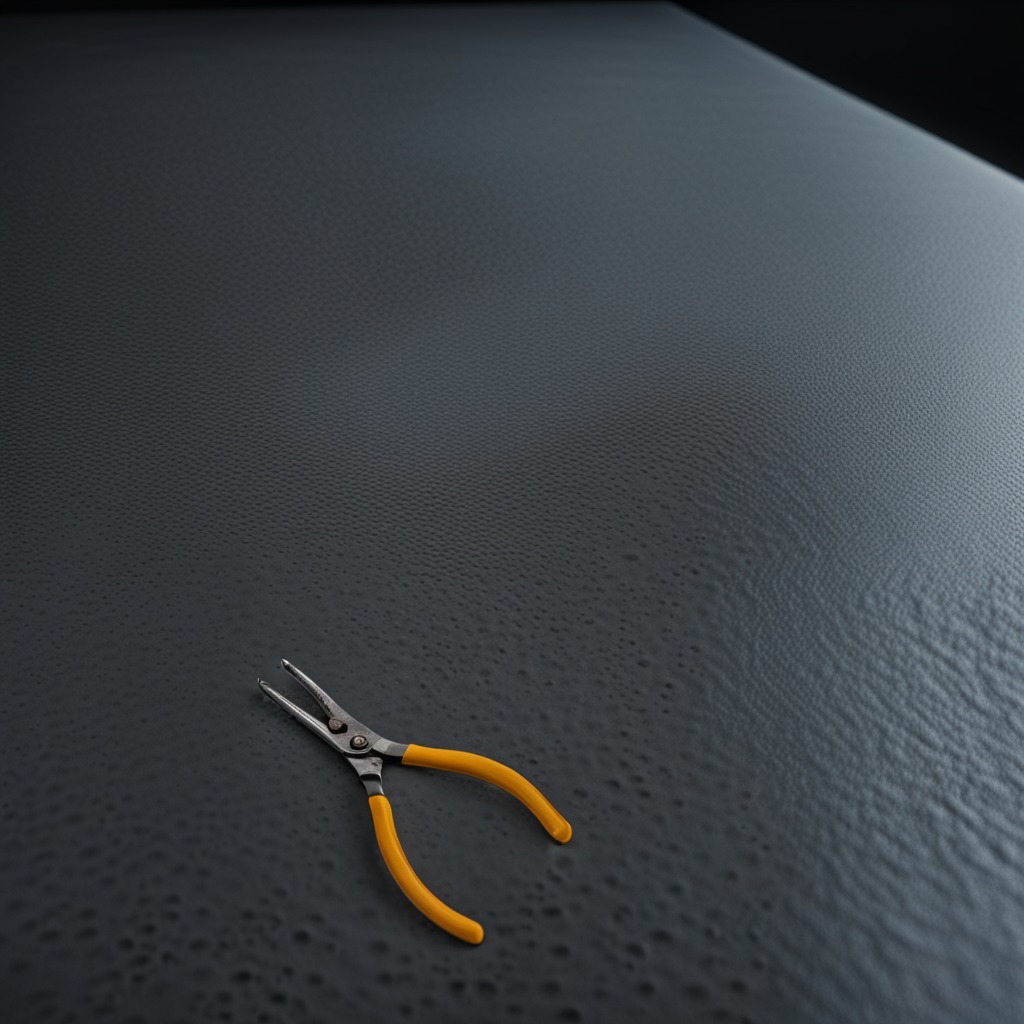
A plier is lying on the clean granite table inside a workshop at night.